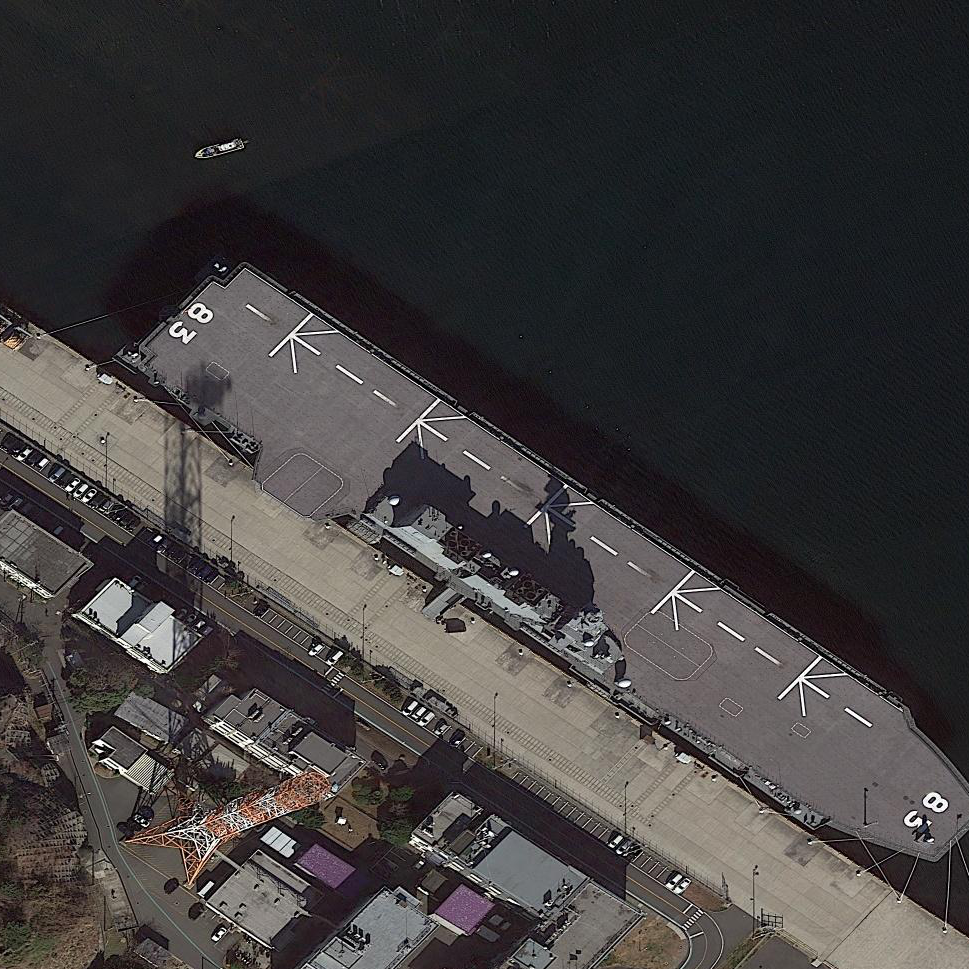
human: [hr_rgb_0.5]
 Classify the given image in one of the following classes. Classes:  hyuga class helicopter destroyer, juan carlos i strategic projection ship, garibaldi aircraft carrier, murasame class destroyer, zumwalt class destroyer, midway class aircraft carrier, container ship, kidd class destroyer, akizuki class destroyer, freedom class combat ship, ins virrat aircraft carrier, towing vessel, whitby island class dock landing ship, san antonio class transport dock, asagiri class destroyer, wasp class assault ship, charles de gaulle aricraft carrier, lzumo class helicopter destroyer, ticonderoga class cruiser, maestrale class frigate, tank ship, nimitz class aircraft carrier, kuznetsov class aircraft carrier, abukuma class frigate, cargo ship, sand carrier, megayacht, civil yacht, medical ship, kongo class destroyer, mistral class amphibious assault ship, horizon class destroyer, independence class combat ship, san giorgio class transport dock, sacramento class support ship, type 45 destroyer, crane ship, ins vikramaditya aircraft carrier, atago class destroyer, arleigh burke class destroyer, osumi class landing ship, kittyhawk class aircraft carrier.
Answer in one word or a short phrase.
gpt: Lzumo class helicopter destroyer